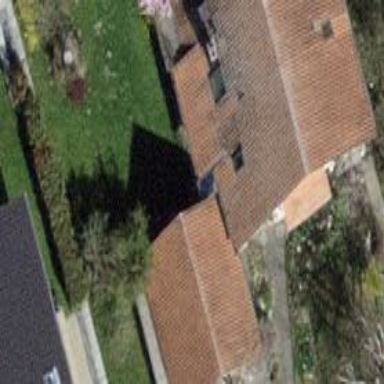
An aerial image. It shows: Building with tiled roof.